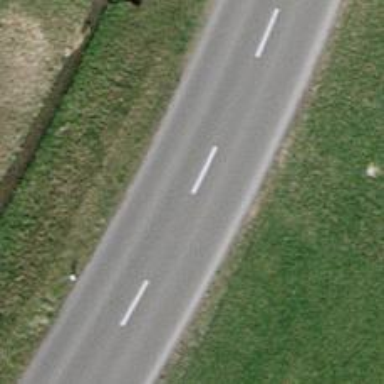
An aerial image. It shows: Secondary road with asphalt surface.